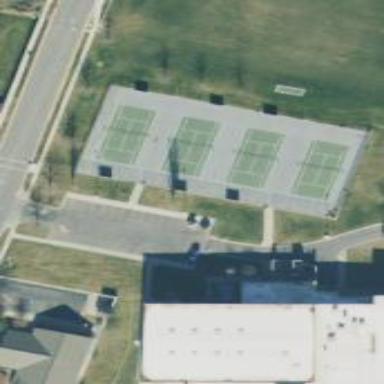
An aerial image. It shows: Tennis court on pitch.